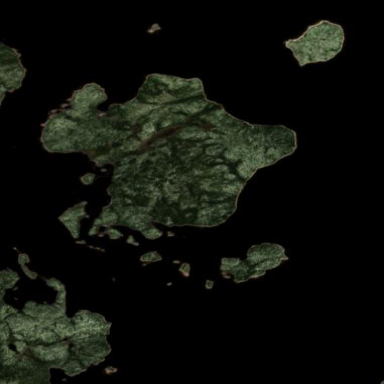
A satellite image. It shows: Image showing island.